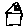
Label: house